Question:
In the title of schedule I wish to see timestamp with the date of its execution.
I wonder if there is some kind of autotext that can be added in title section that would return execution date. Like @DATE or soemthing like this.
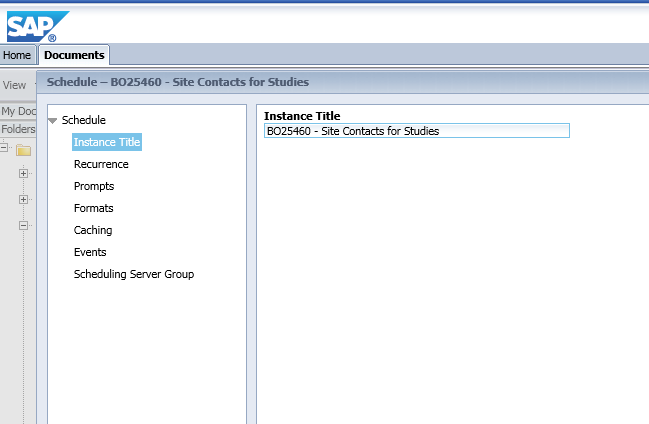
Answer: The cannot be customised with variables or placeholders.
However, depending on the format and the destination you selected, you can use placeholders (such as 'DateTime') to the resulting filename as you can see in the screenshot below.
This example is configured with as format and the as destination.